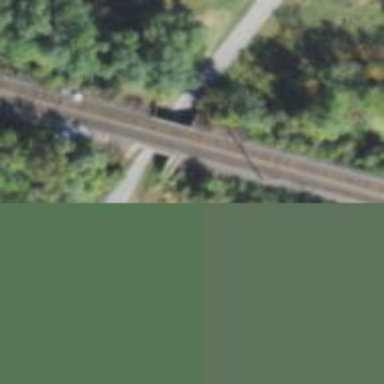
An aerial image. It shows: Railway bridge.